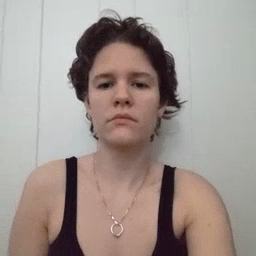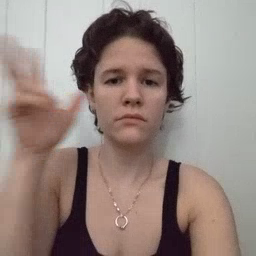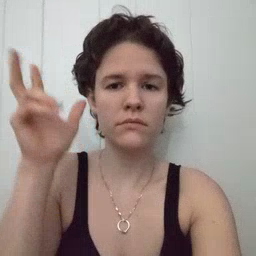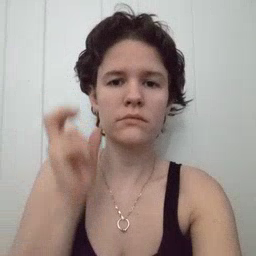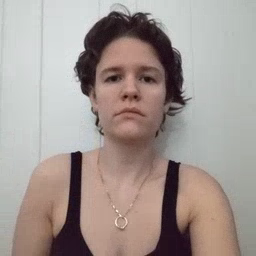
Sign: hear